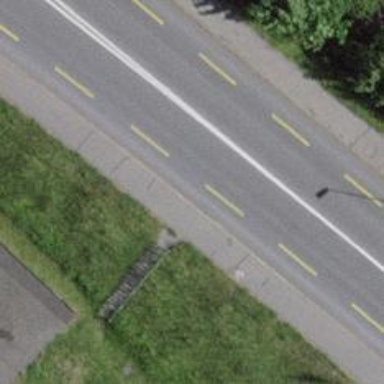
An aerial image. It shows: Secondary road with asphalt surface and sidewalks on both sides. There is lane for cyclists on both sides of the road.